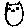
Label: cat